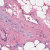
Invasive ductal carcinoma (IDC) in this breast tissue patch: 0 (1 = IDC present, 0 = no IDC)